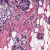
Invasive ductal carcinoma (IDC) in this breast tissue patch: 1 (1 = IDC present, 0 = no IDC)